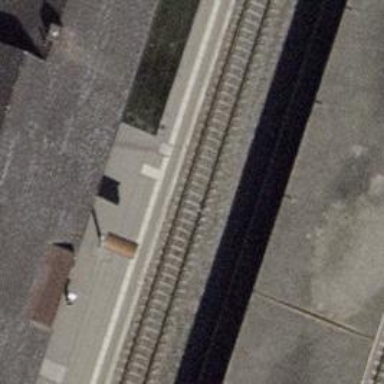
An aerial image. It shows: Public transport stop position along the railway.